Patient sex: M
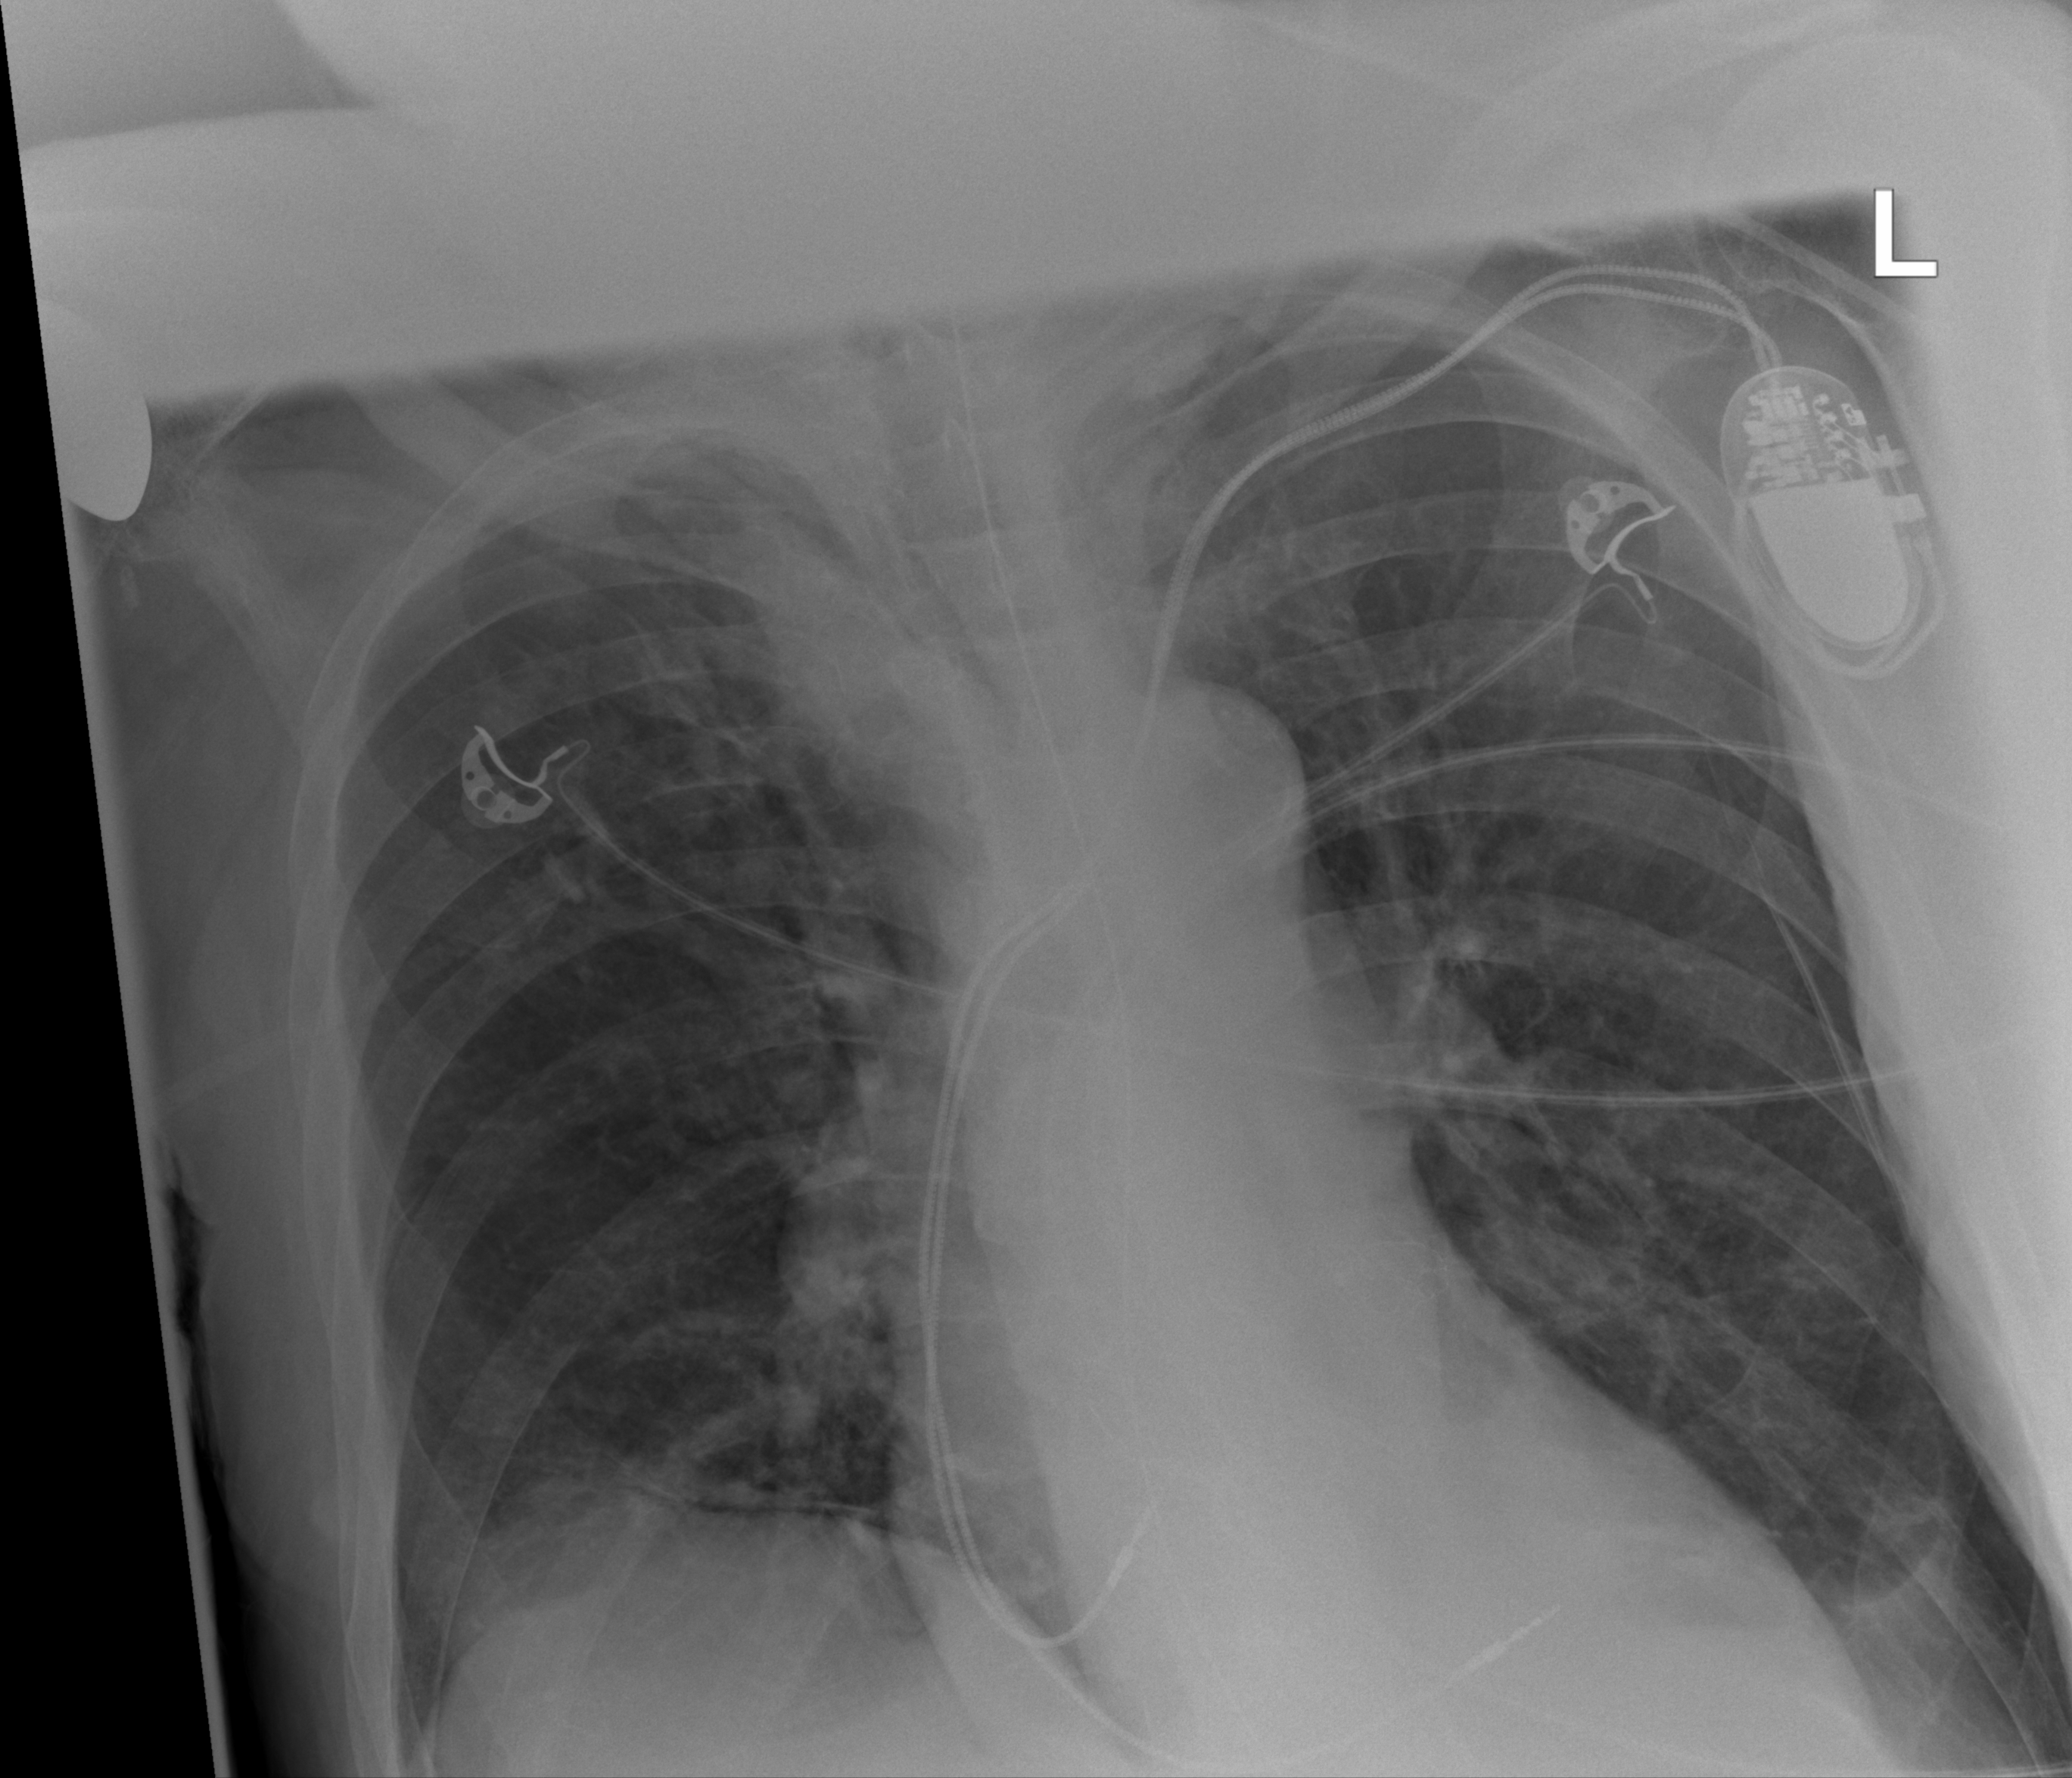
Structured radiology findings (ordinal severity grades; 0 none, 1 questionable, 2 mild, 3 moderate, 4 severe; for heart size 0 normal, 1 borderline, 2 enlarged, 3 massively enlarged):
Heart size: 0
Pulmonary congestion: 0
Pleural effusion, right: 1
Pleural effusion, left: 0
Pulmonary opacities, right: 0
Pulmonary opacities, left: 0
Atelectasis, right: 2
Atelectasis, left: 2